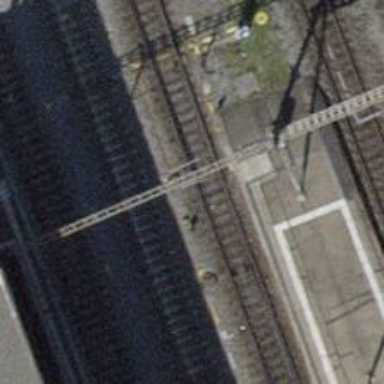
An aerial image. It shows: Single-track electrified railway with contact line.